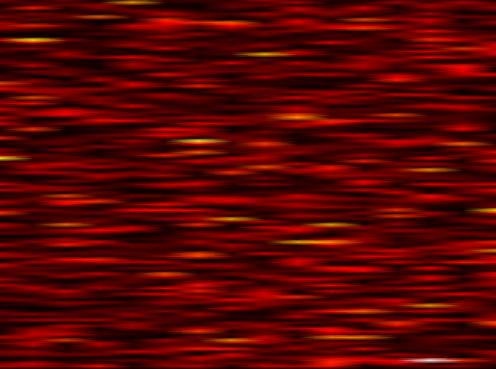
Label: WOLA